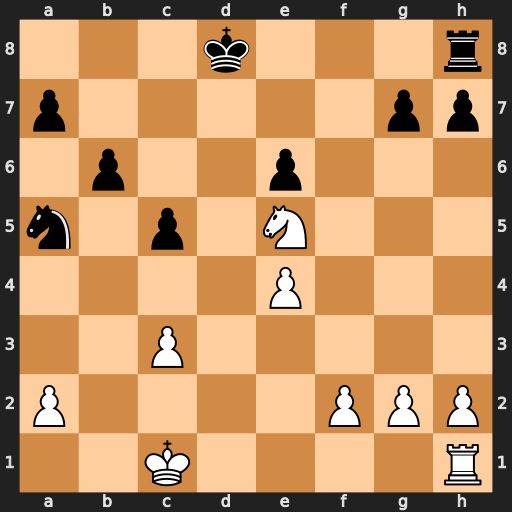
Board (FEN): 3k3r/p5pp/1p2p3/n1p1N3/4P3/2P5/P4PPP/2K4R
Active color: w
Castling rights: -
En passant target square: -
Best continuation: Nf7+ Ke7 Nxh8